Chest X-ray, PA view. Patient: 16 years old, sex M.
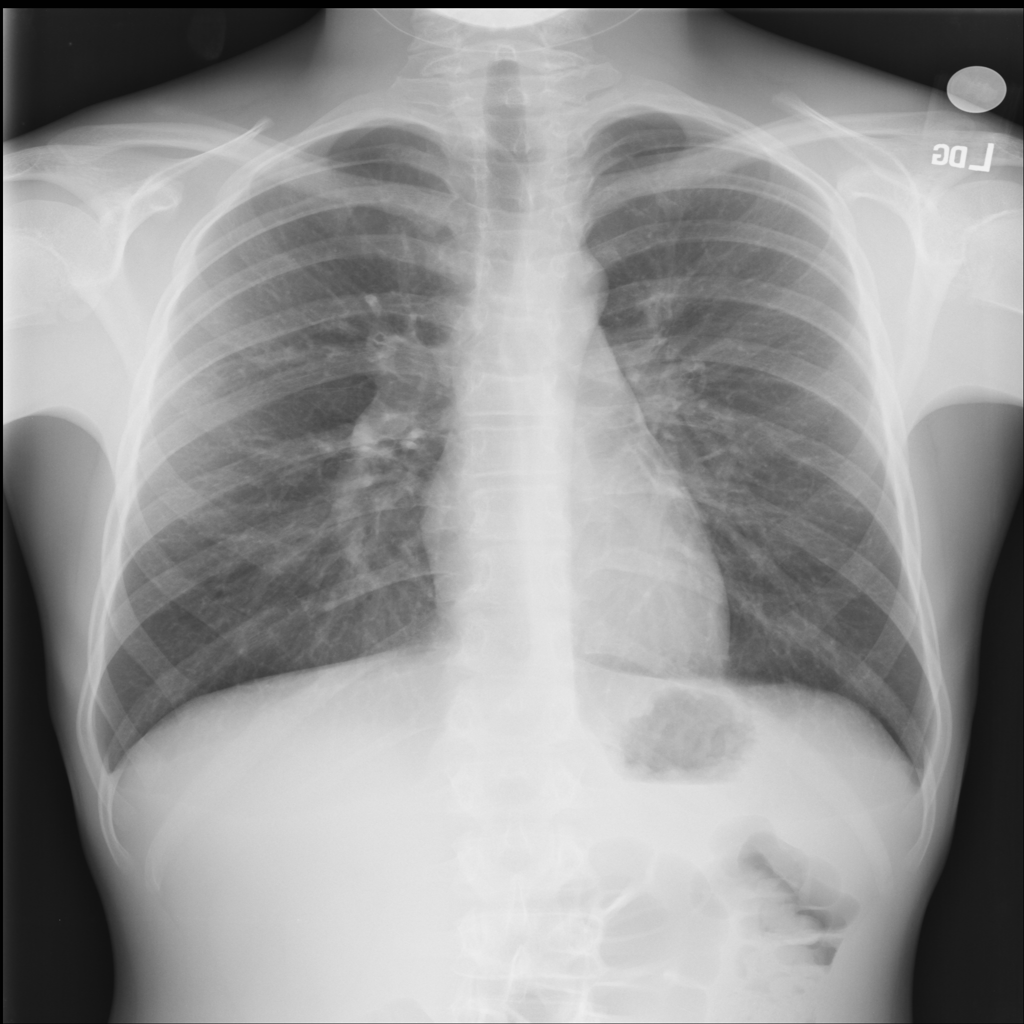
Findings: No Finding